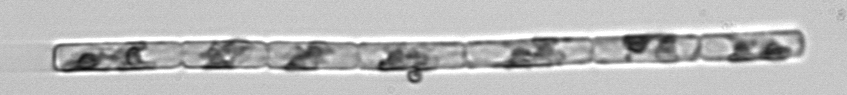
Label: Guinardia_delicatula